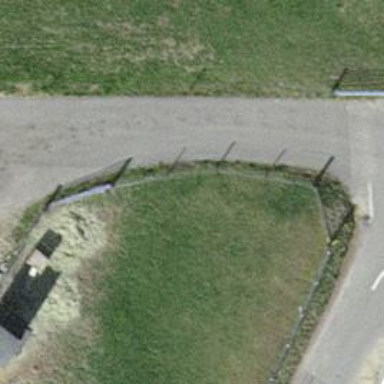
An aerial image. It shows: Driveway leading to service road.